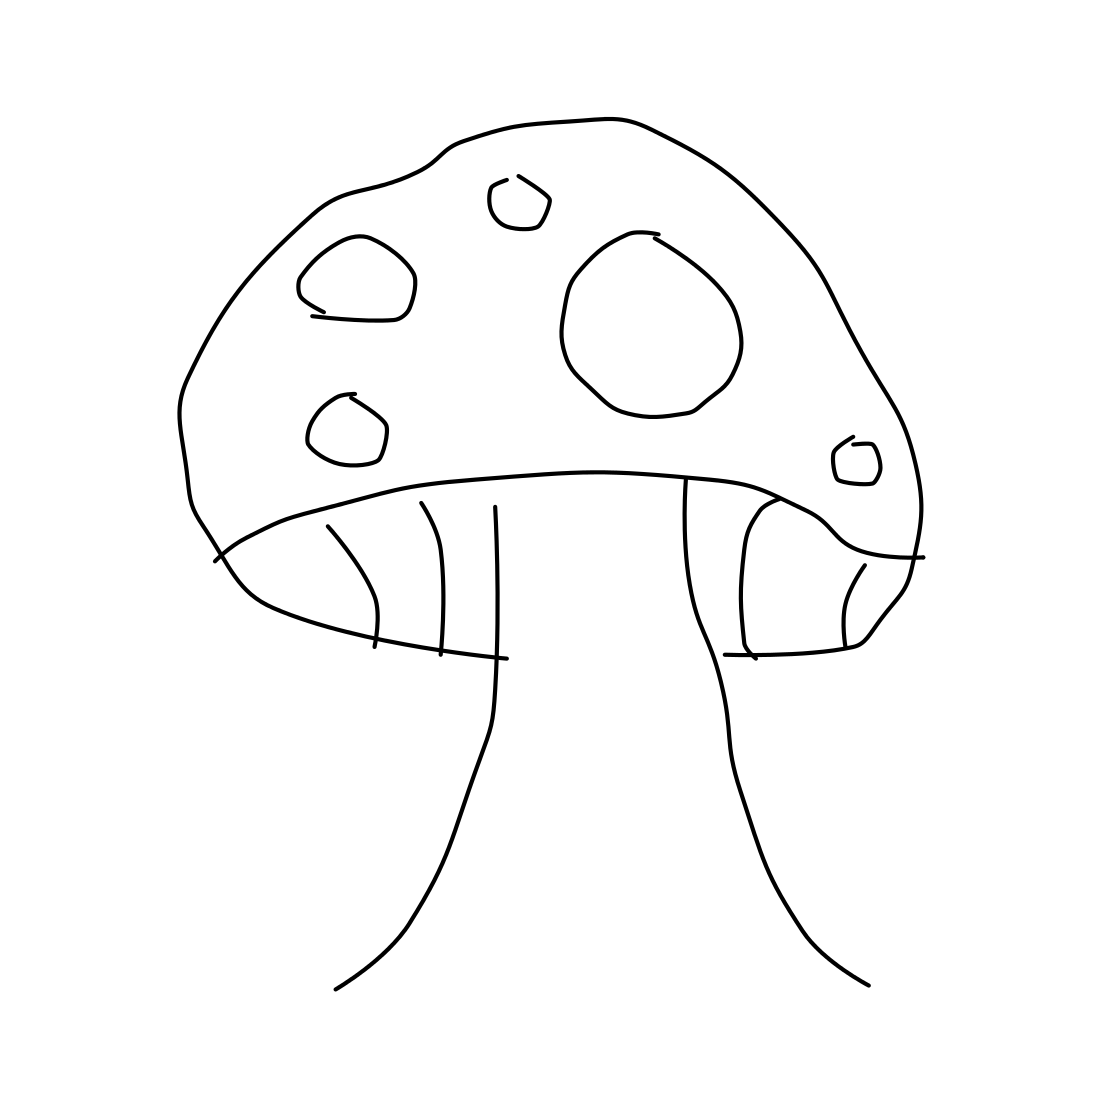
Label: mushroom